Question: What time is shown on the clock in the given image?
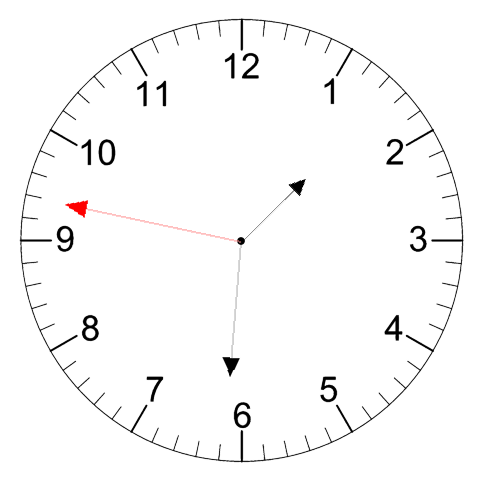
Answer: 01:30:47